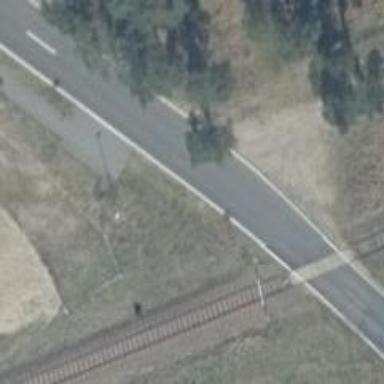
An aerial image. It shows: Asphalt cycleway.